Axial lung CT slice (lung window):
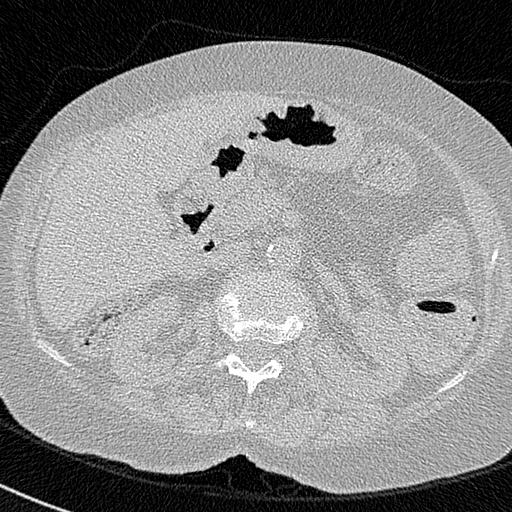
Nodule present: no